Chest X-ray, PA view. Patient: 59 years old, sex M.
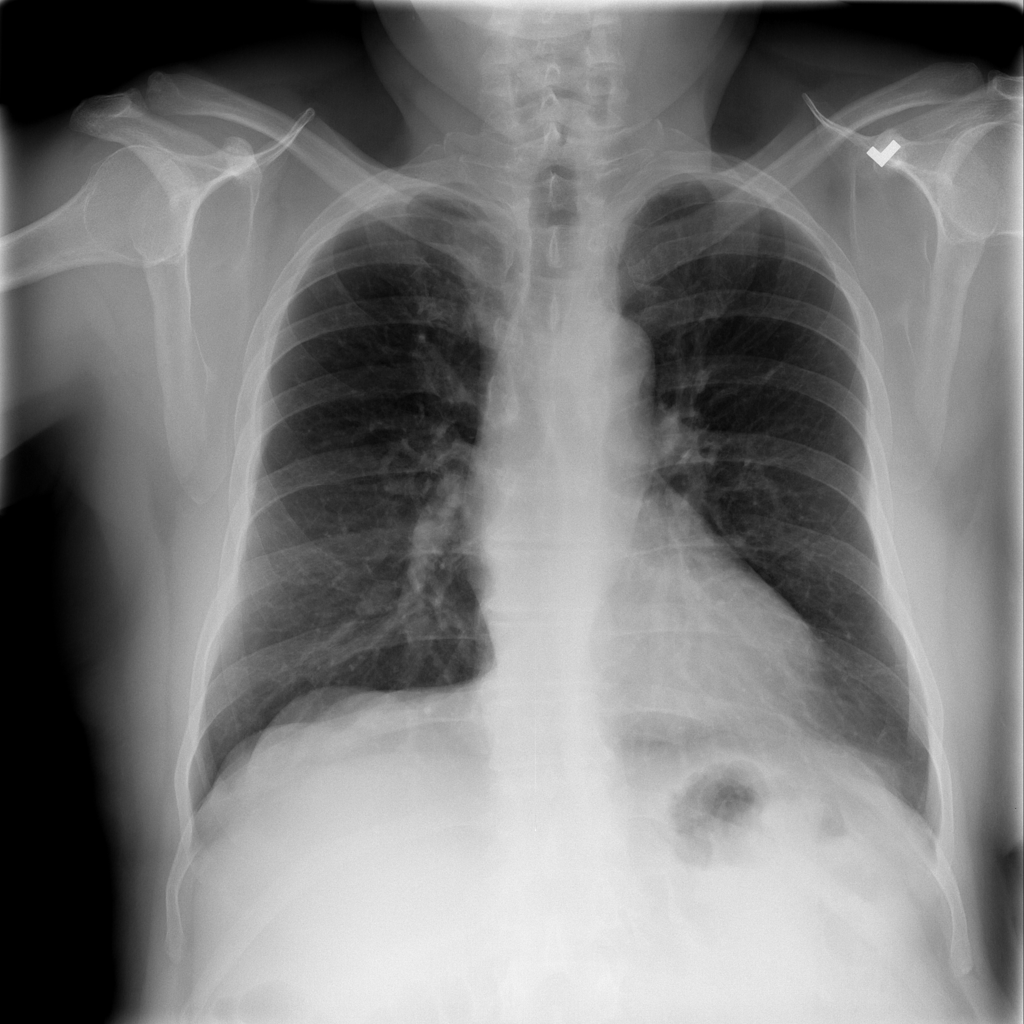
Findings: No Finding